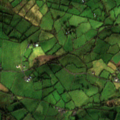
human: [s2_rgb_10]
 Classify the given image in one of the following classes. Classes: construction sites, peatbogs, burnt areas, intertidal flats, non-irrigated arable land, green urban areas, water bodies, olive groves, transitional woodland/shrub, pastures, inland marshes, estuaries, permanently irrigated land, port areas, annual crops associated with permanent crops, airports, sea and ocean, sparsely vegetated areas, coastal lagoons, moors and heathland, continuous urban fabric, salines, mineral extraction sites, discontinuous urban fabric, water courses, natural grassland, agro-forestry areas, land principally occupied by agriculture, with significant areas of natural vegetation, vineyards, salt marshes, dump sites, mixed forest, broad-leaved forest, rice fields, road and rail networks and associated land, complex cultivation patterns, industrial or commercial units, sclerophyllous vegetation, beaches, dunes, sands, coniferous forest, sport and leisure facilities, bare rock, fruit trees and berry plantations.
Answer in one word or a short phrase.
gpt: pastures